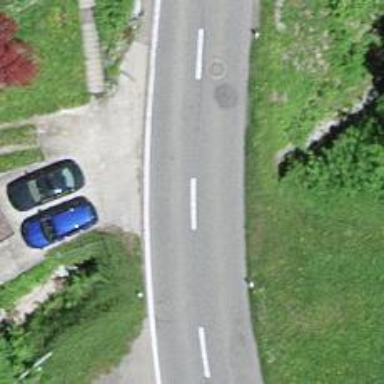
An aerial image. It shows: Primary highway bridge with asphalt surface.